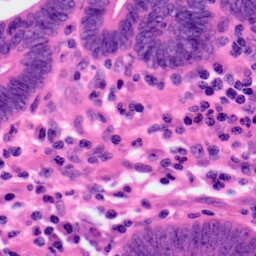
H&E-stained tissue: Colon